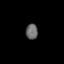
Tissue: skin
Cell type: Epithelial cells
Senescence score: 0.2613
Nuclear area (px): 179
Mean DAPI intensity: 105.341